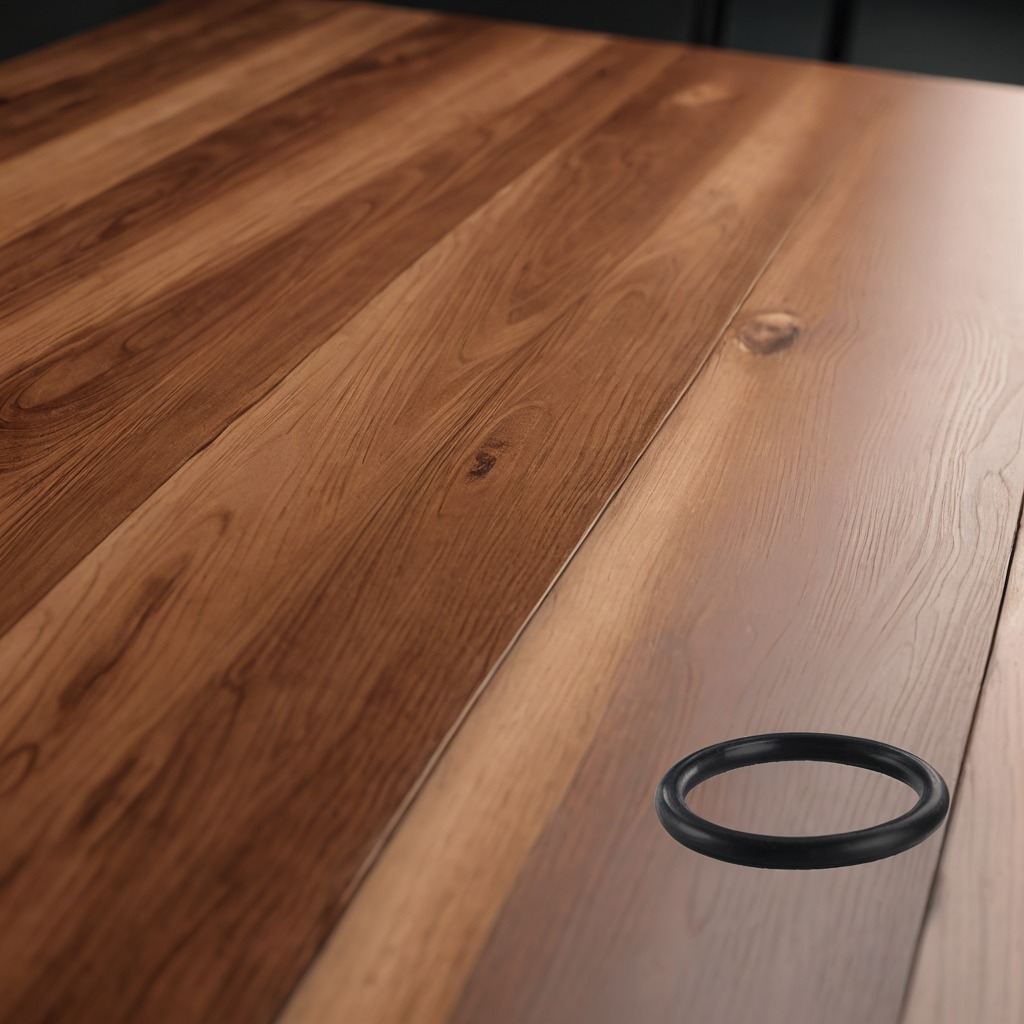
A rubber O-ring is lying on the wooden table.